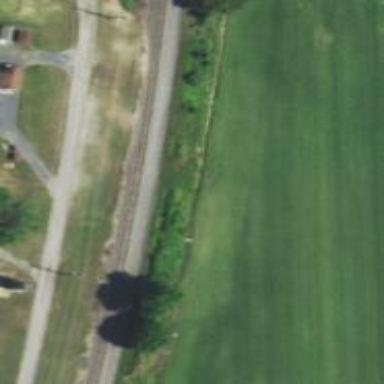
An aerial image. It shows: Railway track.